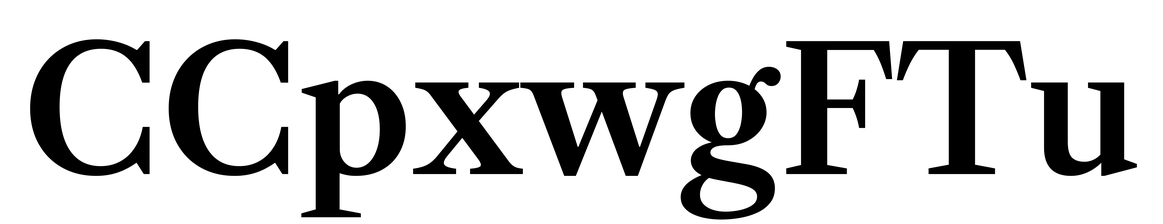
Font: LibreCaslonText_SemiBold